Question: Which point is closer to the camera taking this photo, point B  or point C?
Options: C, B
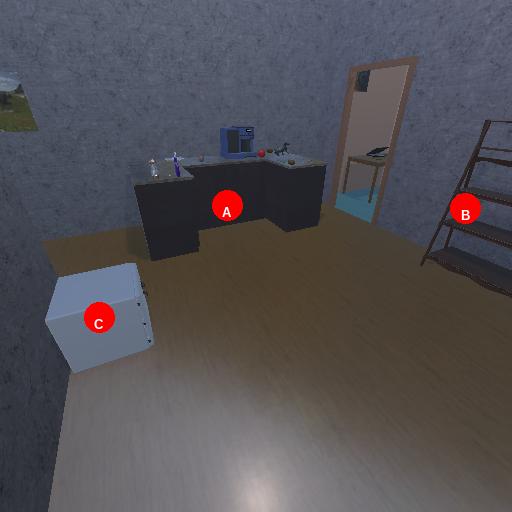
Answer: C